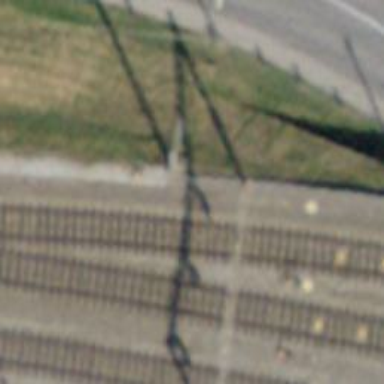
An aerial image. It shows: Single-track railway siding with electrified contact lines.